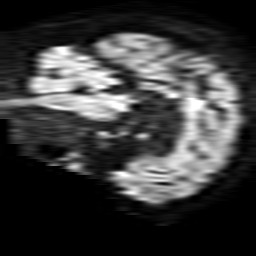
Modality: TRACE
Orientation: sagittal
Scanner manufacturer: philips
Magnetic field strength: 1.5 T
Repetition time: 3.695 s
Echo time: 0.09411 s